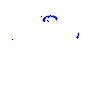
Particle: pion